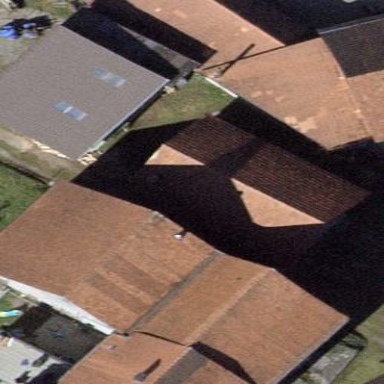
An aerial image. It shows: Shed.